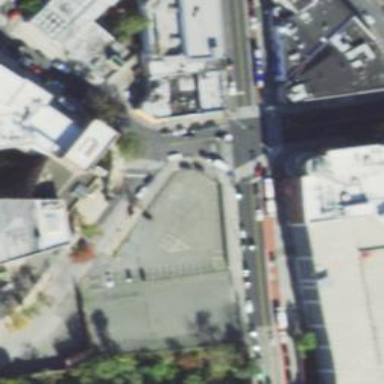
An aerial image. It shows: Parking area.